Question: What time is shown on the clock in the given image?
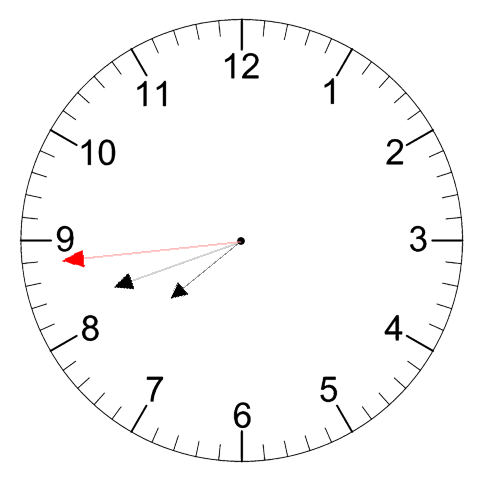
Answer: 07:41:44